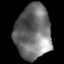
Tissue: lung
Cell type: T cells
Senescence score: 0.2148
Nuclear area (px): 1880
Mean DAPI intensity: 112.395